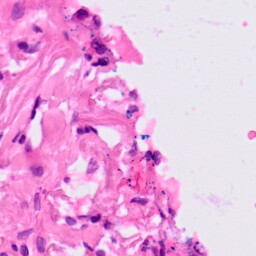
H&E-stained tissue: Lung